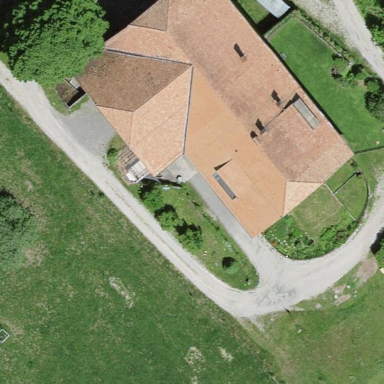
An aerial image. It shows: Farm building.